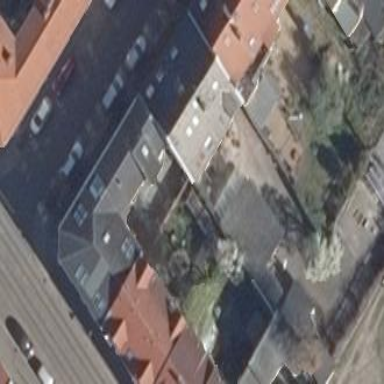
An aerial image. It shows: Residential building serving as guest house.